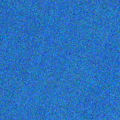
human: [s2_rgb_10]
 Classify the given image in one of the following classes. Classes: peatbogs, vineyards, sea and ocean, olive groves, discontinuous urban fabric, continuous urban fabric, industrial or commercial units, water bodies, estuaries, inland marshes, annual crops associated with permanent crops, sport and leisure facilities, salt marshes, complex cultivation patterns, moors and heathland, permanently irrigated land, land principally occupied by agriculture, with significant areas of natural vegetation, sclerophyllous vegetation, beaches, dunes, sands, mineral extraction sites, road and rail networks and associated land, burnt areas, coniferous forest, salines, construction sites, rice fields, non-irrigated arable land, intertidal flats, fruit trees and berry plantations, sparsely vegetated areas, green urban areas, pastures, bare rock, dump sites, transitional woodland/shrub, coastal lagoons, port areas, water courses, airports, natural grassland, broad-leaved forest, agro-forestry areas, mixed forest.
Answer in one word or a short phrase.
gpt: sea and ocean